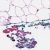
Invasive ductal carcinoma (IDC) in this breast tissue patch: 0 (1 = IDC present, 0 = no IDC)